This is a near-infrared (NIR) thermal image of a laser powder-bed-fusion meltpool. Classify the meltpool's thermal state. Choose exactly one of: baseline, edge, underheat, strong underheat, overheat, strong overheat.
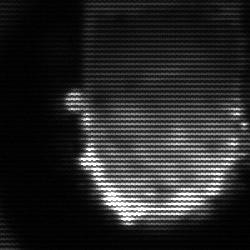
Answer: baseline